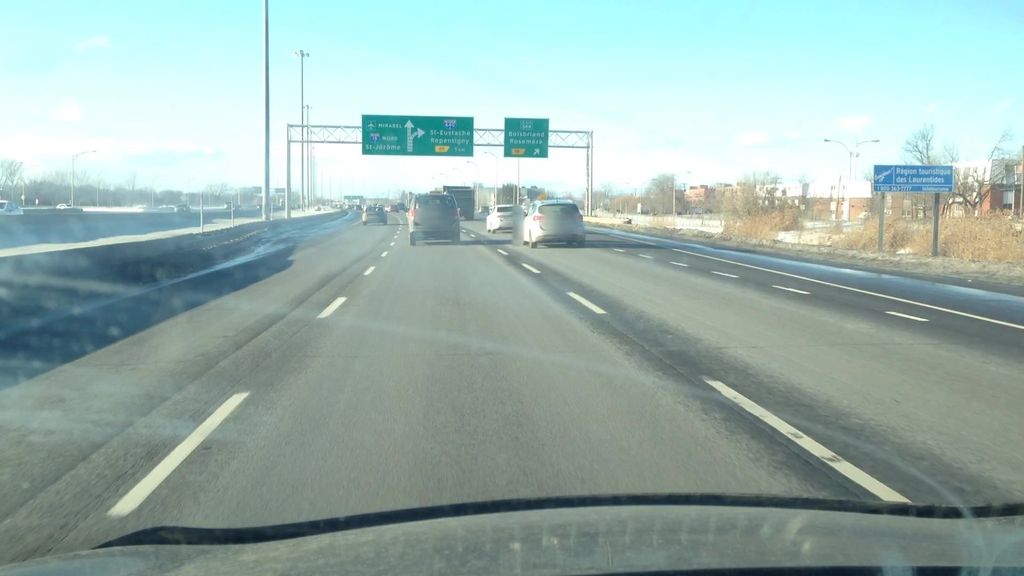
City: montreal